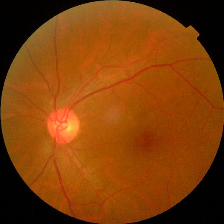
Diabetic retinopathy grade: No DR